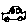
Label: car